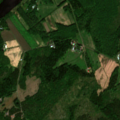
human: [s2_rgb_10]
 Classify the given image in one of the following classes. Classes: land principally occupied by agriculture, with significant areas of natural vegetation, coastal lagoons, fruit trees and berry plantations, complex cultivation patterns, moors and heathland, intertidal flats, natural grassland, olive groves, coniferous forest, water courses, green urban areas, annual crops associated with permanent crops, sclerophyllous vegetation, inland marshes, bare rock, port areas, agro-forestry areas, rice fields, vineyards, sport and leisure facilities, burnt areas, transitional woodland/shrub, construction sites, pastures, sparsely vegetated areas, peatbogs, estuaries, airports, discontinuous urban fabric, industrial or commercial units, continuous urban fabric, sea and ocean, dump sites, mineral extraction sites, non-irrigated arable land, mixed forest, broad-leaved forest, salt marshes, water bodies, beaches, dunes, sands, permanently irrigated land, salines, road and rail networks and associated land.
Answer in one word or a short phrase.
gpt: land principally occupied by agriculture, with significant areas of natural vegetation, mixed forest, transitional woodland/shrub